Interaction volume radius: 10 \u00c5
Interaction volume height: 35 \u00c5
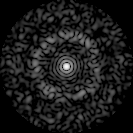
Disorder parameter: 0.8192